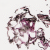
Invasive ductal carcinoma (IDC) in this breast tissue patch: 0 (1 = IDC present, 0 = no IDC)